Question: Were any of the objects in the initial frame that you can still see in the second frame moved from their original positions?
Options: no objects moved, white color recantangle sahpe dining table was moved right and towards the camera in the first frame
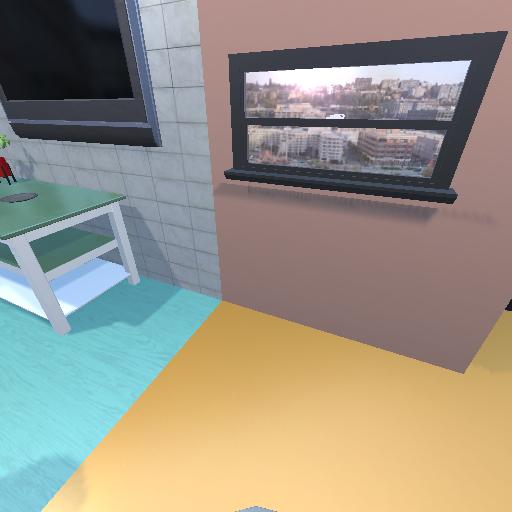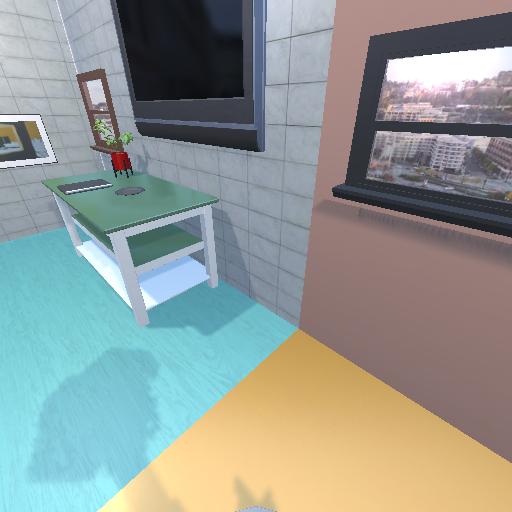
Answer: no objects moved